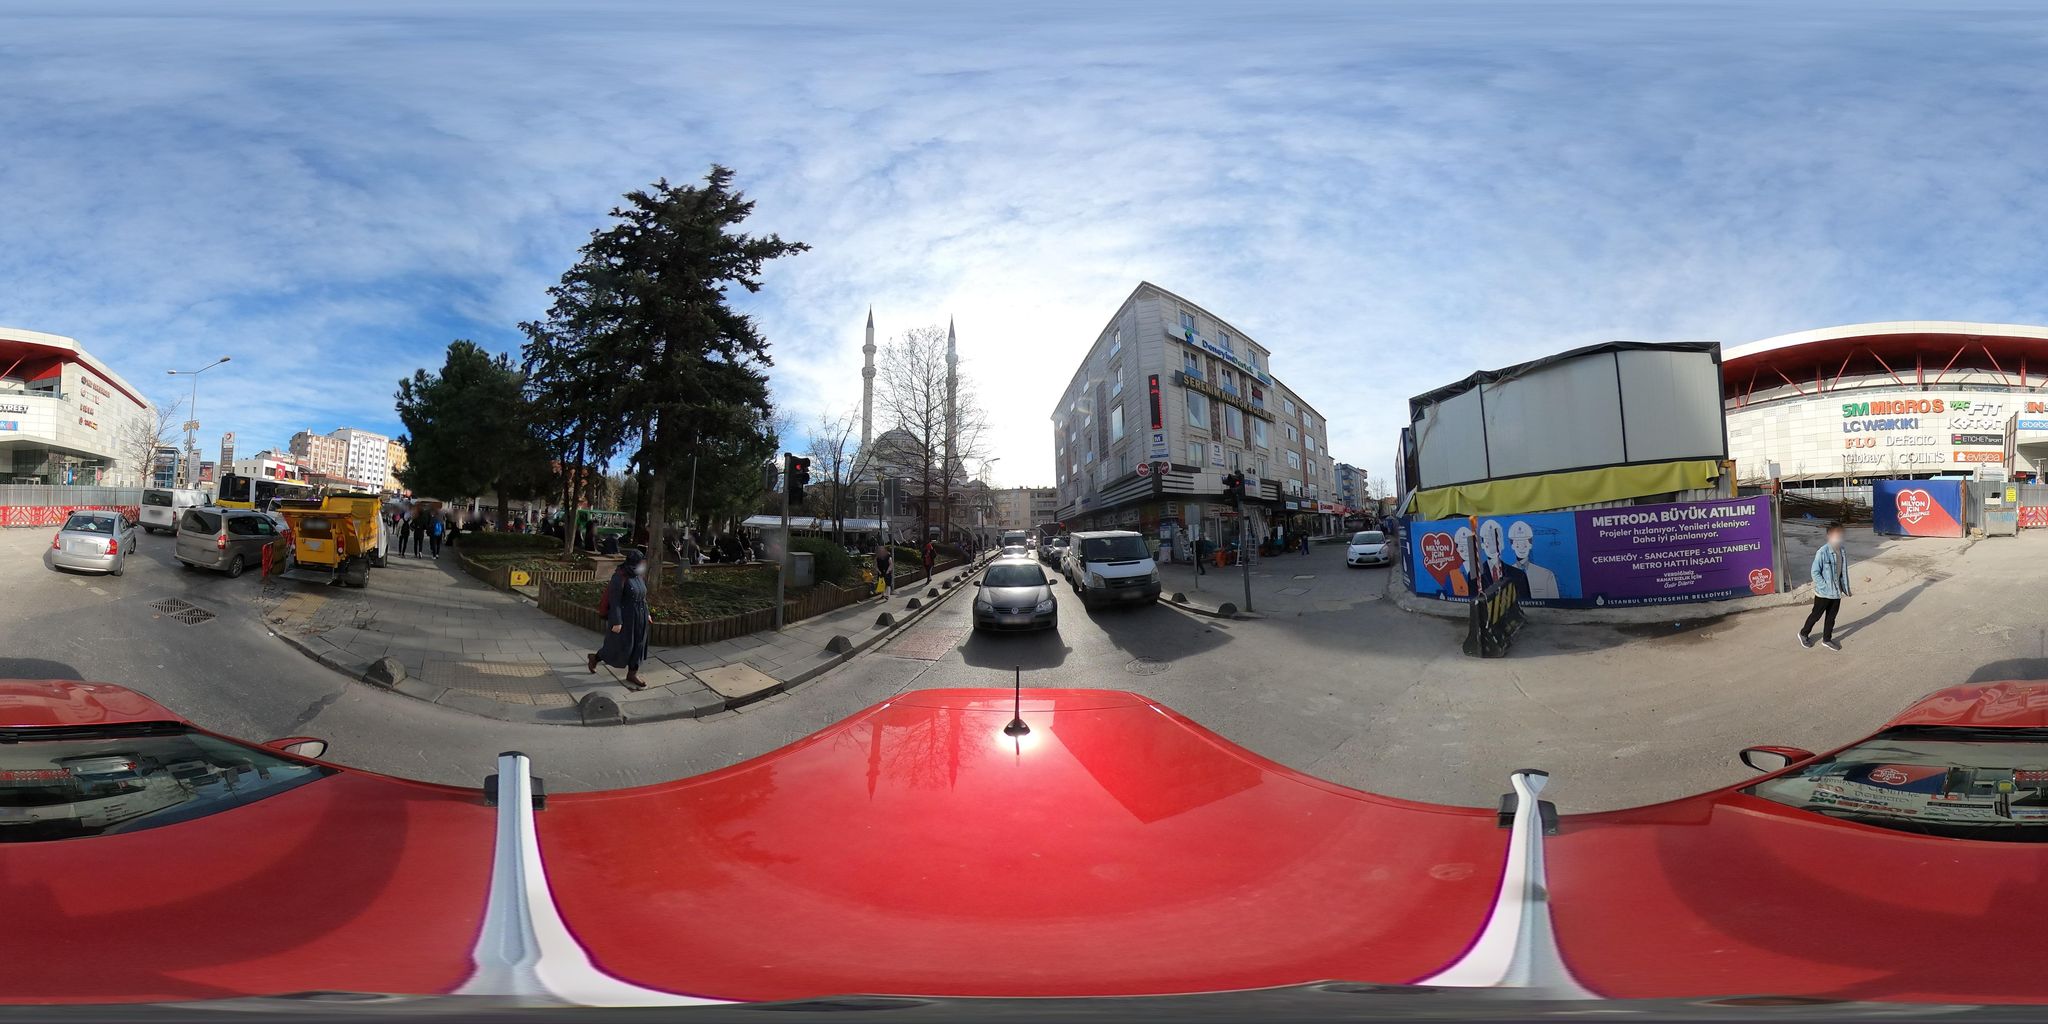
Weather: clear
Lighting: day
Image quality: good
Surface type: cycling surface
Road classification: primary, tertiary
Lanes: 1.0
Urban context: urban centre
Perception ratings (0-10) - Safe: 3.22, Lively: 6.3, Beautiful: 5.47, Boring: 4.08, Depressing: 6.19, Wealthy: 2.68